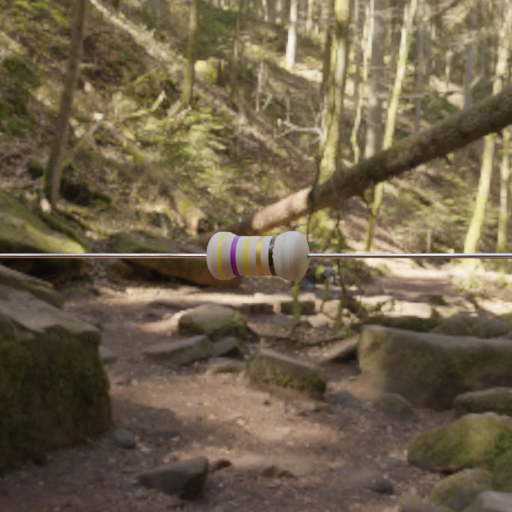
Resistor colour bands (in order): yellow, violet, yellow, gold, black, silver